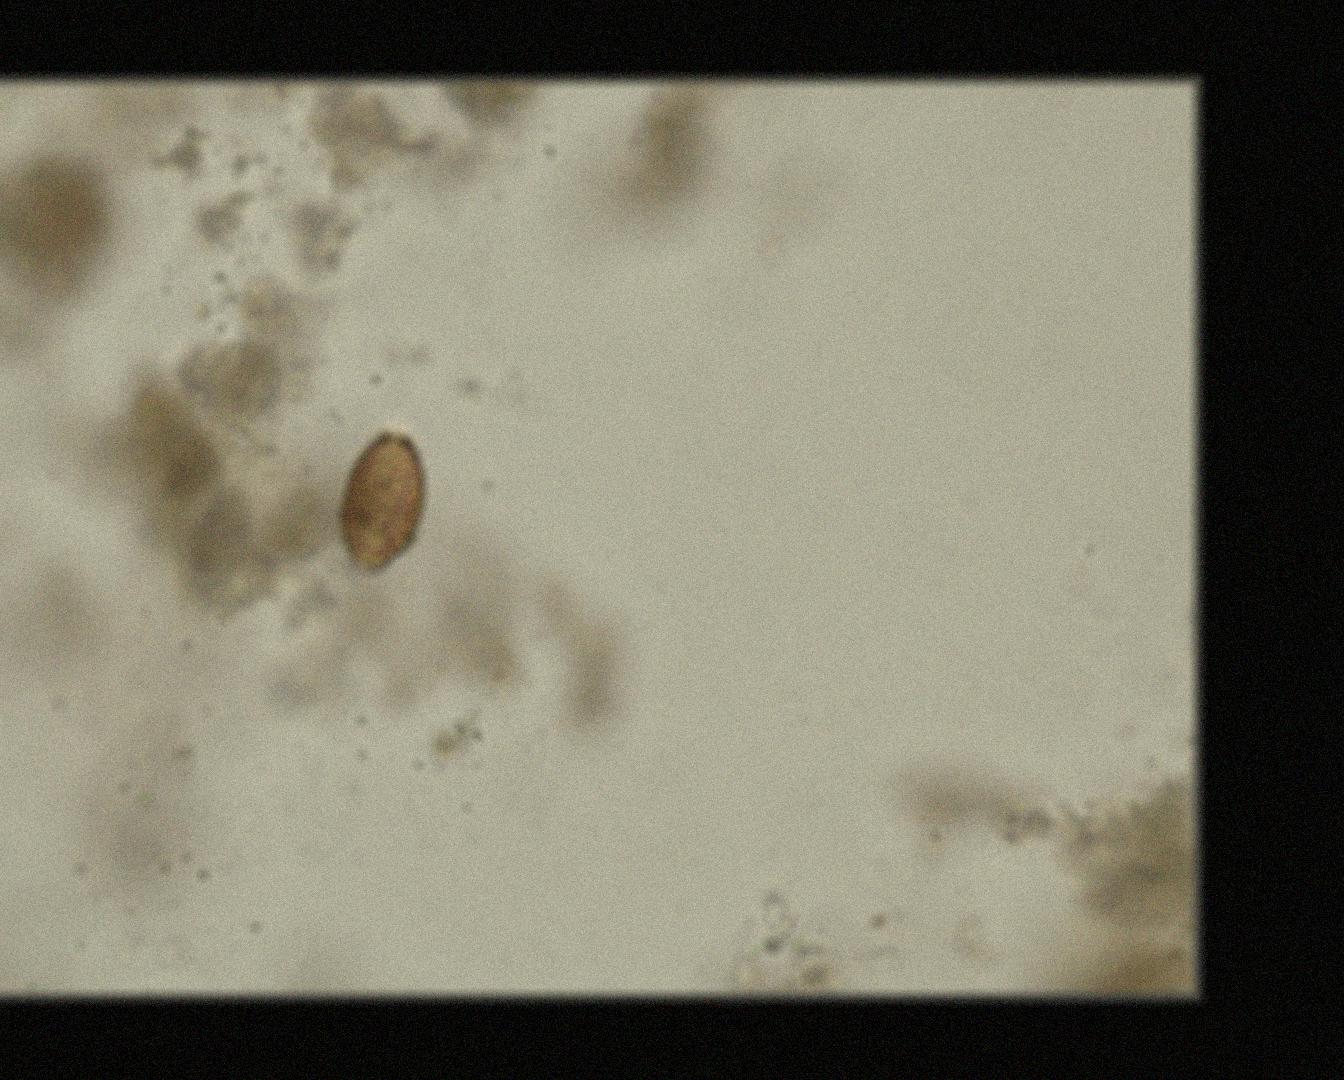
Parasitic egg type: Trichuris trichiura